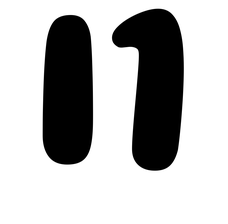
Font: Gluten_SemiBold